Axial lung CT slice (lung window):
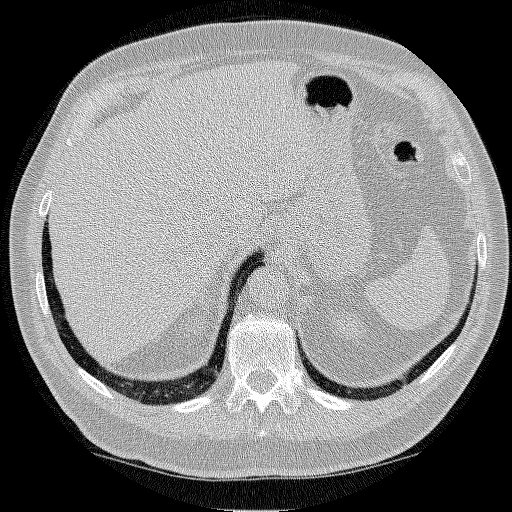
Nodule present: no